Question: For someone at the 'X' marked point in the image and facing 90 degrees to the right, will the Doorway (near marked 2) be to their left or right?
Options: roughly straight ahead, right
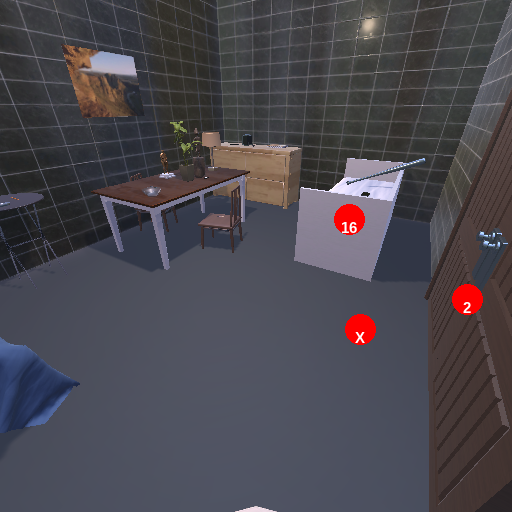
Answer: roughly straight ahead